Field crop: tomato
Growth stage: 1
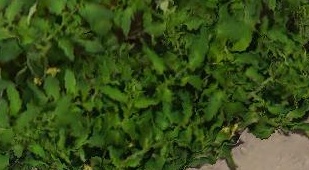
Species: tomato